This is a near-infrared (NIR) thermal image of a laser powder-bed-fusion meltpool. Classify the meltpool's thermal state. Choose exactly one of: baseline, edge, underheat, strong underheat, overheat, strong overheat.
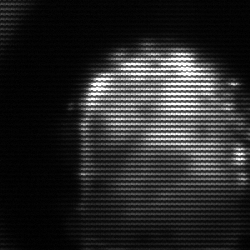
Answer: baseline